Question: I am trying to reduce the number of data points for a 3D curve, currently I have 20000 points and I would like to reduce this to around 2000 without losing much information.
I am doing this on python.
As a simple example, think of a spiral on the surface of a cylinder.
Are there any built-in functions that will do this?
I've tried using the Ramer-Douglas-Peucker algorithm to simplify the line, but due to the nature of the curve, for every data point ignored the final plot is undershooting. See picture of a 2D example, orange is what using rdp produces, green is what I want.

I would like the output of the program to be an array of ~2000 coordinates that still represent the shape of the 3D curve but they don't necessarily have to be original coordinates, I want some points to overshoot and others to undershoot.
Thank you for your help
UPDATE:
In the end I chose to do something quite involved but gave me exactly what I wanted. I started using the rdp algorithm to reduce the number of points. With this new information I then fit a straight line of best fit to the spread of the original points between the new reduced points:
i.e. if the algorithm 'ignored' 13 points, I fit the line from point 0 to point 14, and did the same for the next segment where the algorithm had skipped for example 7 points, so I fit from 14 to 22 etc.
Having those lines of best fit, I found the points were the lines intersected or if the lines did not intersect, the closest point on each of the lines to the other line.
Due to the nature of my problem, I did not need my data to be continuous, so 2000 "discontinuous" segments were not a problem.
Thank you very much for your help!
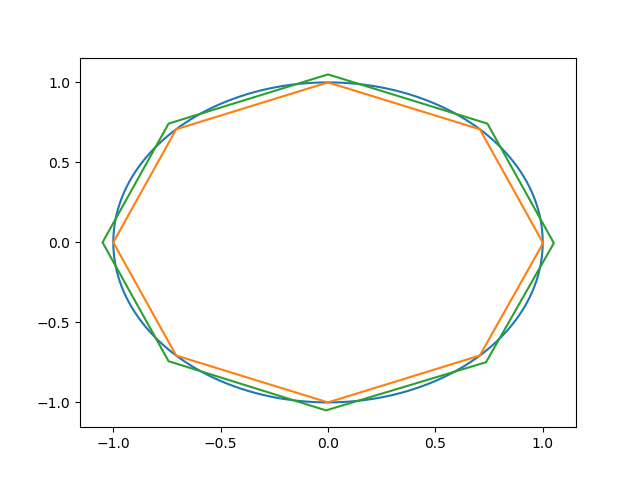
Answer: In the end I chose to do something quite involved but gave me exactly what I wanted. I started using the rdp algorithm to reduce the number of points. With this new information I then fit a straight line of best fit to the spread of the original points between the new reduced points: i.e. if the algorithm 'ignored' 13 points, I fit the line from point 0 to point 14, and did the same for the next segment where the algorithm had skipped for example 7 points, so I fit from 14 to 22 etc. Having those lines of best fit, I found the points were the lines intersected or if the lines did not intersect, the closest point on each of the lines to the other line. Due to the nature of my problem, I did not need my data to be continuous, so 2000 "discontinuous" segments were not a problem. Thank you very much for your help!